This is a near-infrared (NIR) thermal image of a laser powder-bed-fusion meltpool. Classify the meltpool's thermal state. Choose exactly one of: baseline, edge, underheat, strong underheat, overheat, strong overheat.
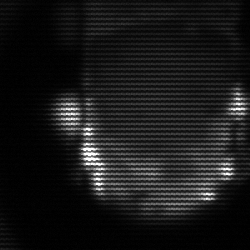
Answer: baseline